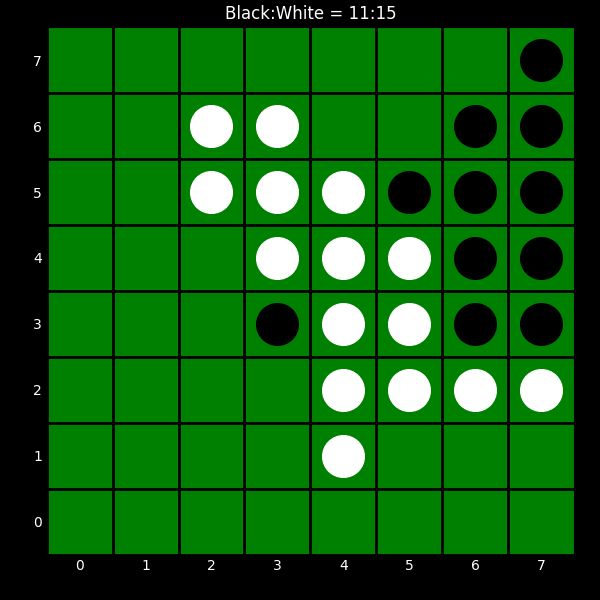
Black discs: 11
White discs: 15